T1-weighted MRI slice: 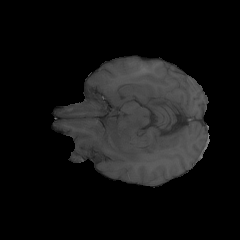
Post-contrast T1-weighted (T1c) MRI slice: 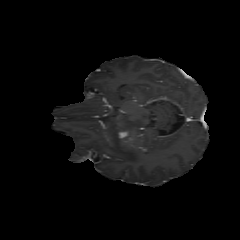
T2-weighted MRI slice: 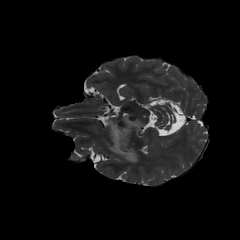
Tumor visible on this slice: yes